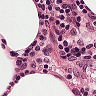
Metastatic tissue present: no